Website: macys
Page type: gifting
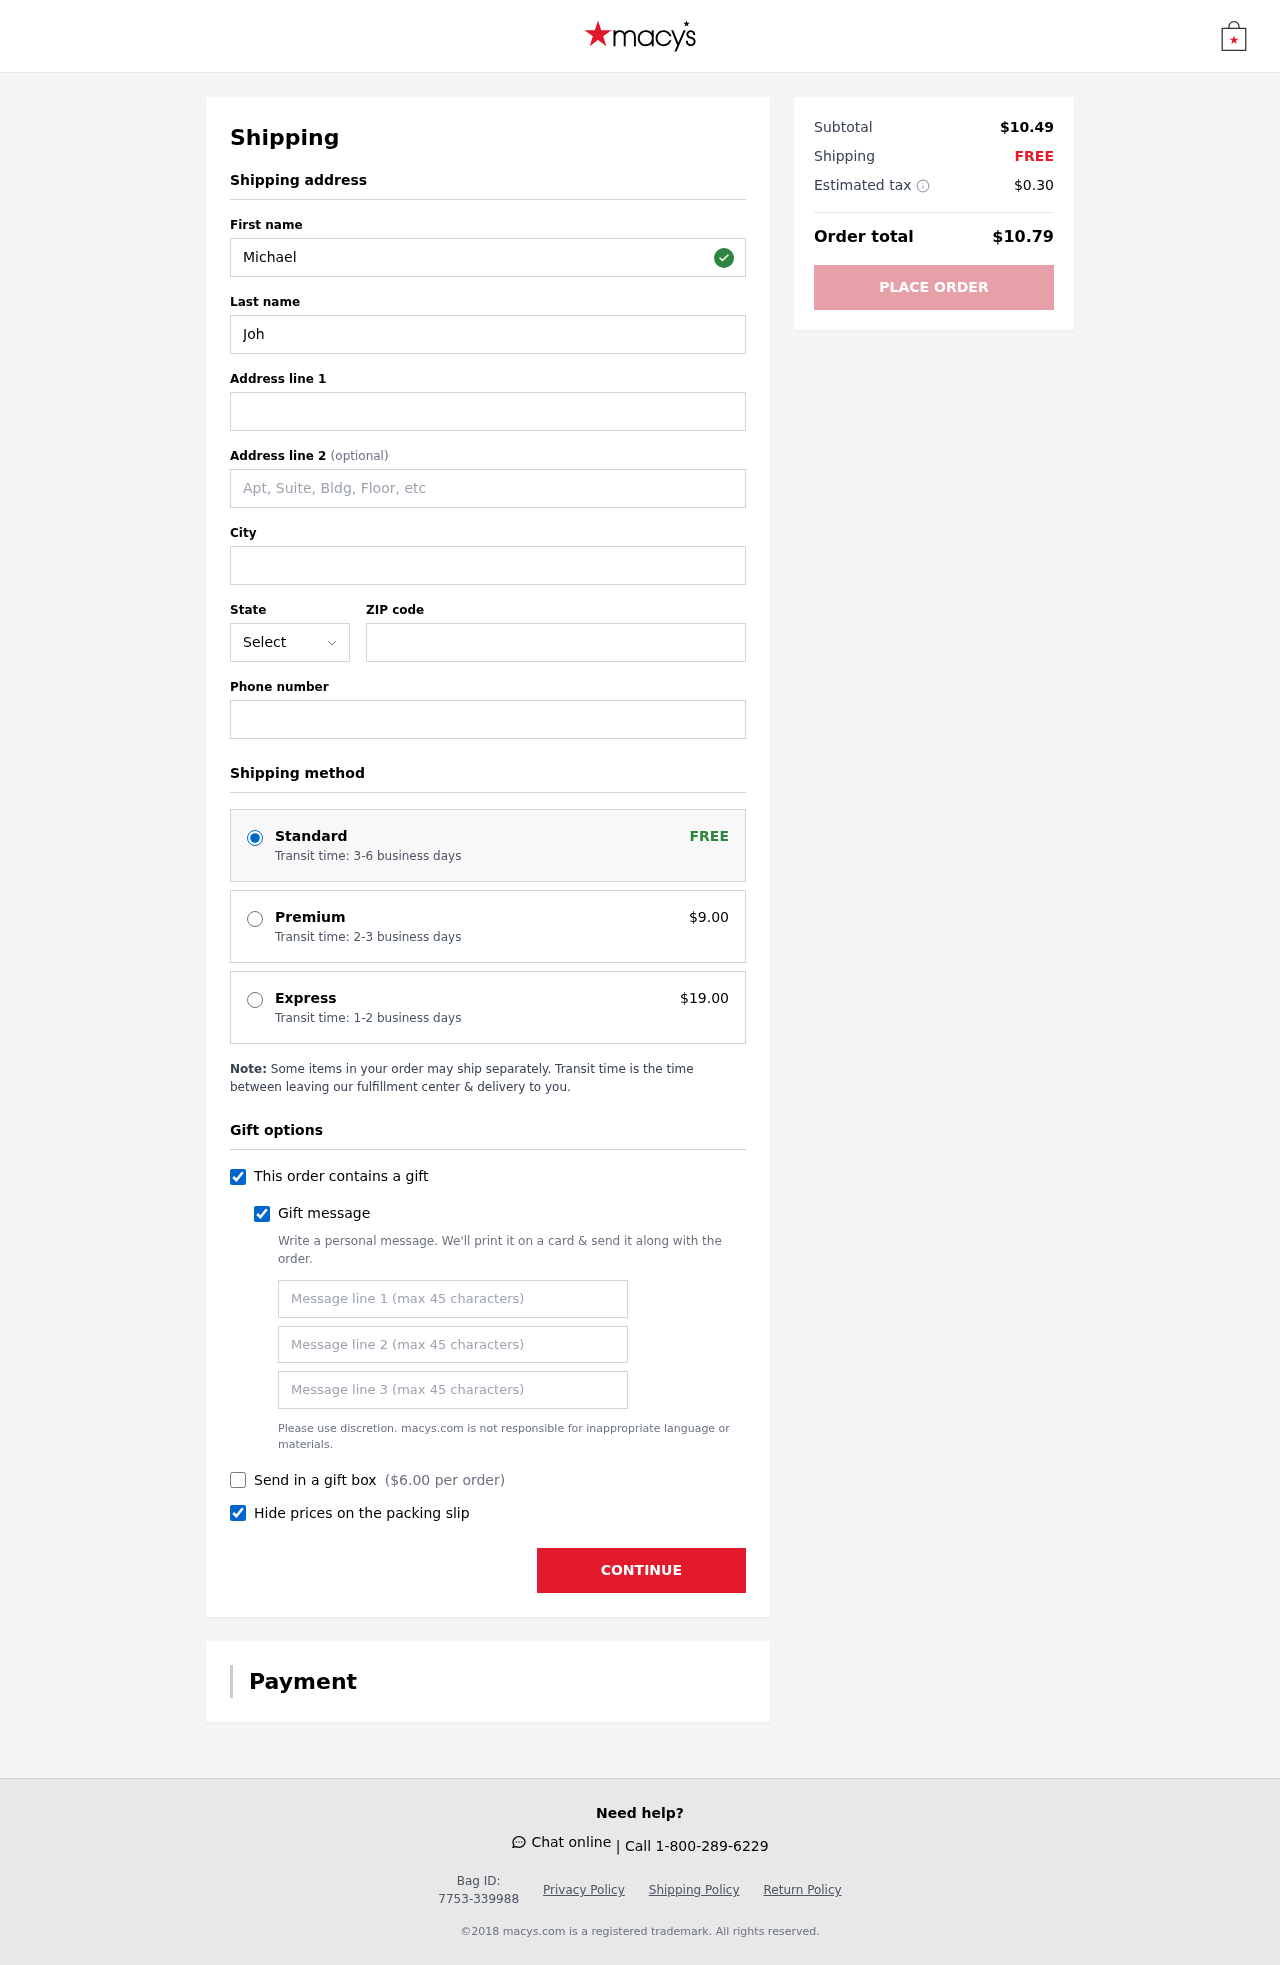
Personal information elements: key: PII_STATE_ABBR
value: FM
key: PII_FIRSTNAME
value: Michael
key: PII_LASTNAME
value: Johnson
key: PII_STREET
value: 6058 Diaz Locks
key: PII_STREET2
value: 40580 Grant Freeway
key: PII_CITY
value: Waltonville
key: PII_POSTCODE
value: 51889
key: PII_PHONE
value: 3109680771
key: PII_GIFT_MESSAGE
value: Hey Benjamin, I know life can get a bit hectic sometimes, so I thought these melatonin lozenges might help you catch some better Z's! Here’s to peaceful nights and refreshed mornings. Enjoy!  Michael
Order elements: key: ORDER_SHIPPING_STANDARD
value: Transit time: 3-6 business days
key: ORDER_SHIPPING_PREMIUM
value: Transit time: 2-3 business days
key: ORDER_SHIPPING_PREMIUM_PRICE
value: $9.00
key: ORDER_SHIPPING_EXPRESS
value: Transit time: 1-2 business days
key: ORDER_SHIPPING_EXPRESS_PRICE
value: $19.00
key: ORDER_GIFT_BOX_PRICE
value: $6.00
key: ORDER_SUBTOTAL
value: $10.49
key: ORDER_SHIPPING_COST
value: FREE
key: ORDER_TAX
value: $0.30
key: ORDER_TOTAL
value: $10.79